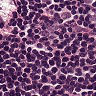
Metastatic tissue present: yes